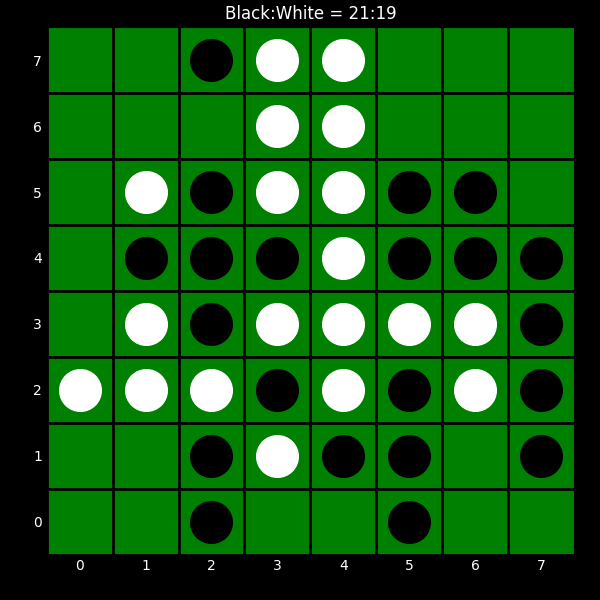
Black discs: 21
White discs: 19